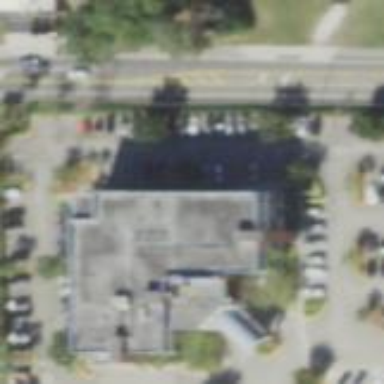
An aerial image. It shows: Clinic building offering healthcare services.